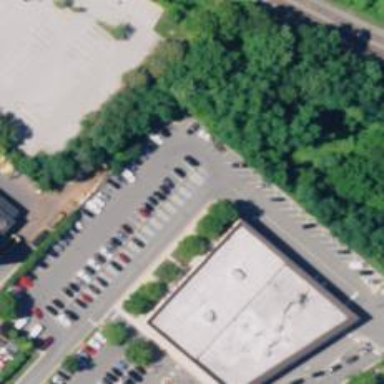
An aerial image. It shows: Parking space.